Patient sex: M
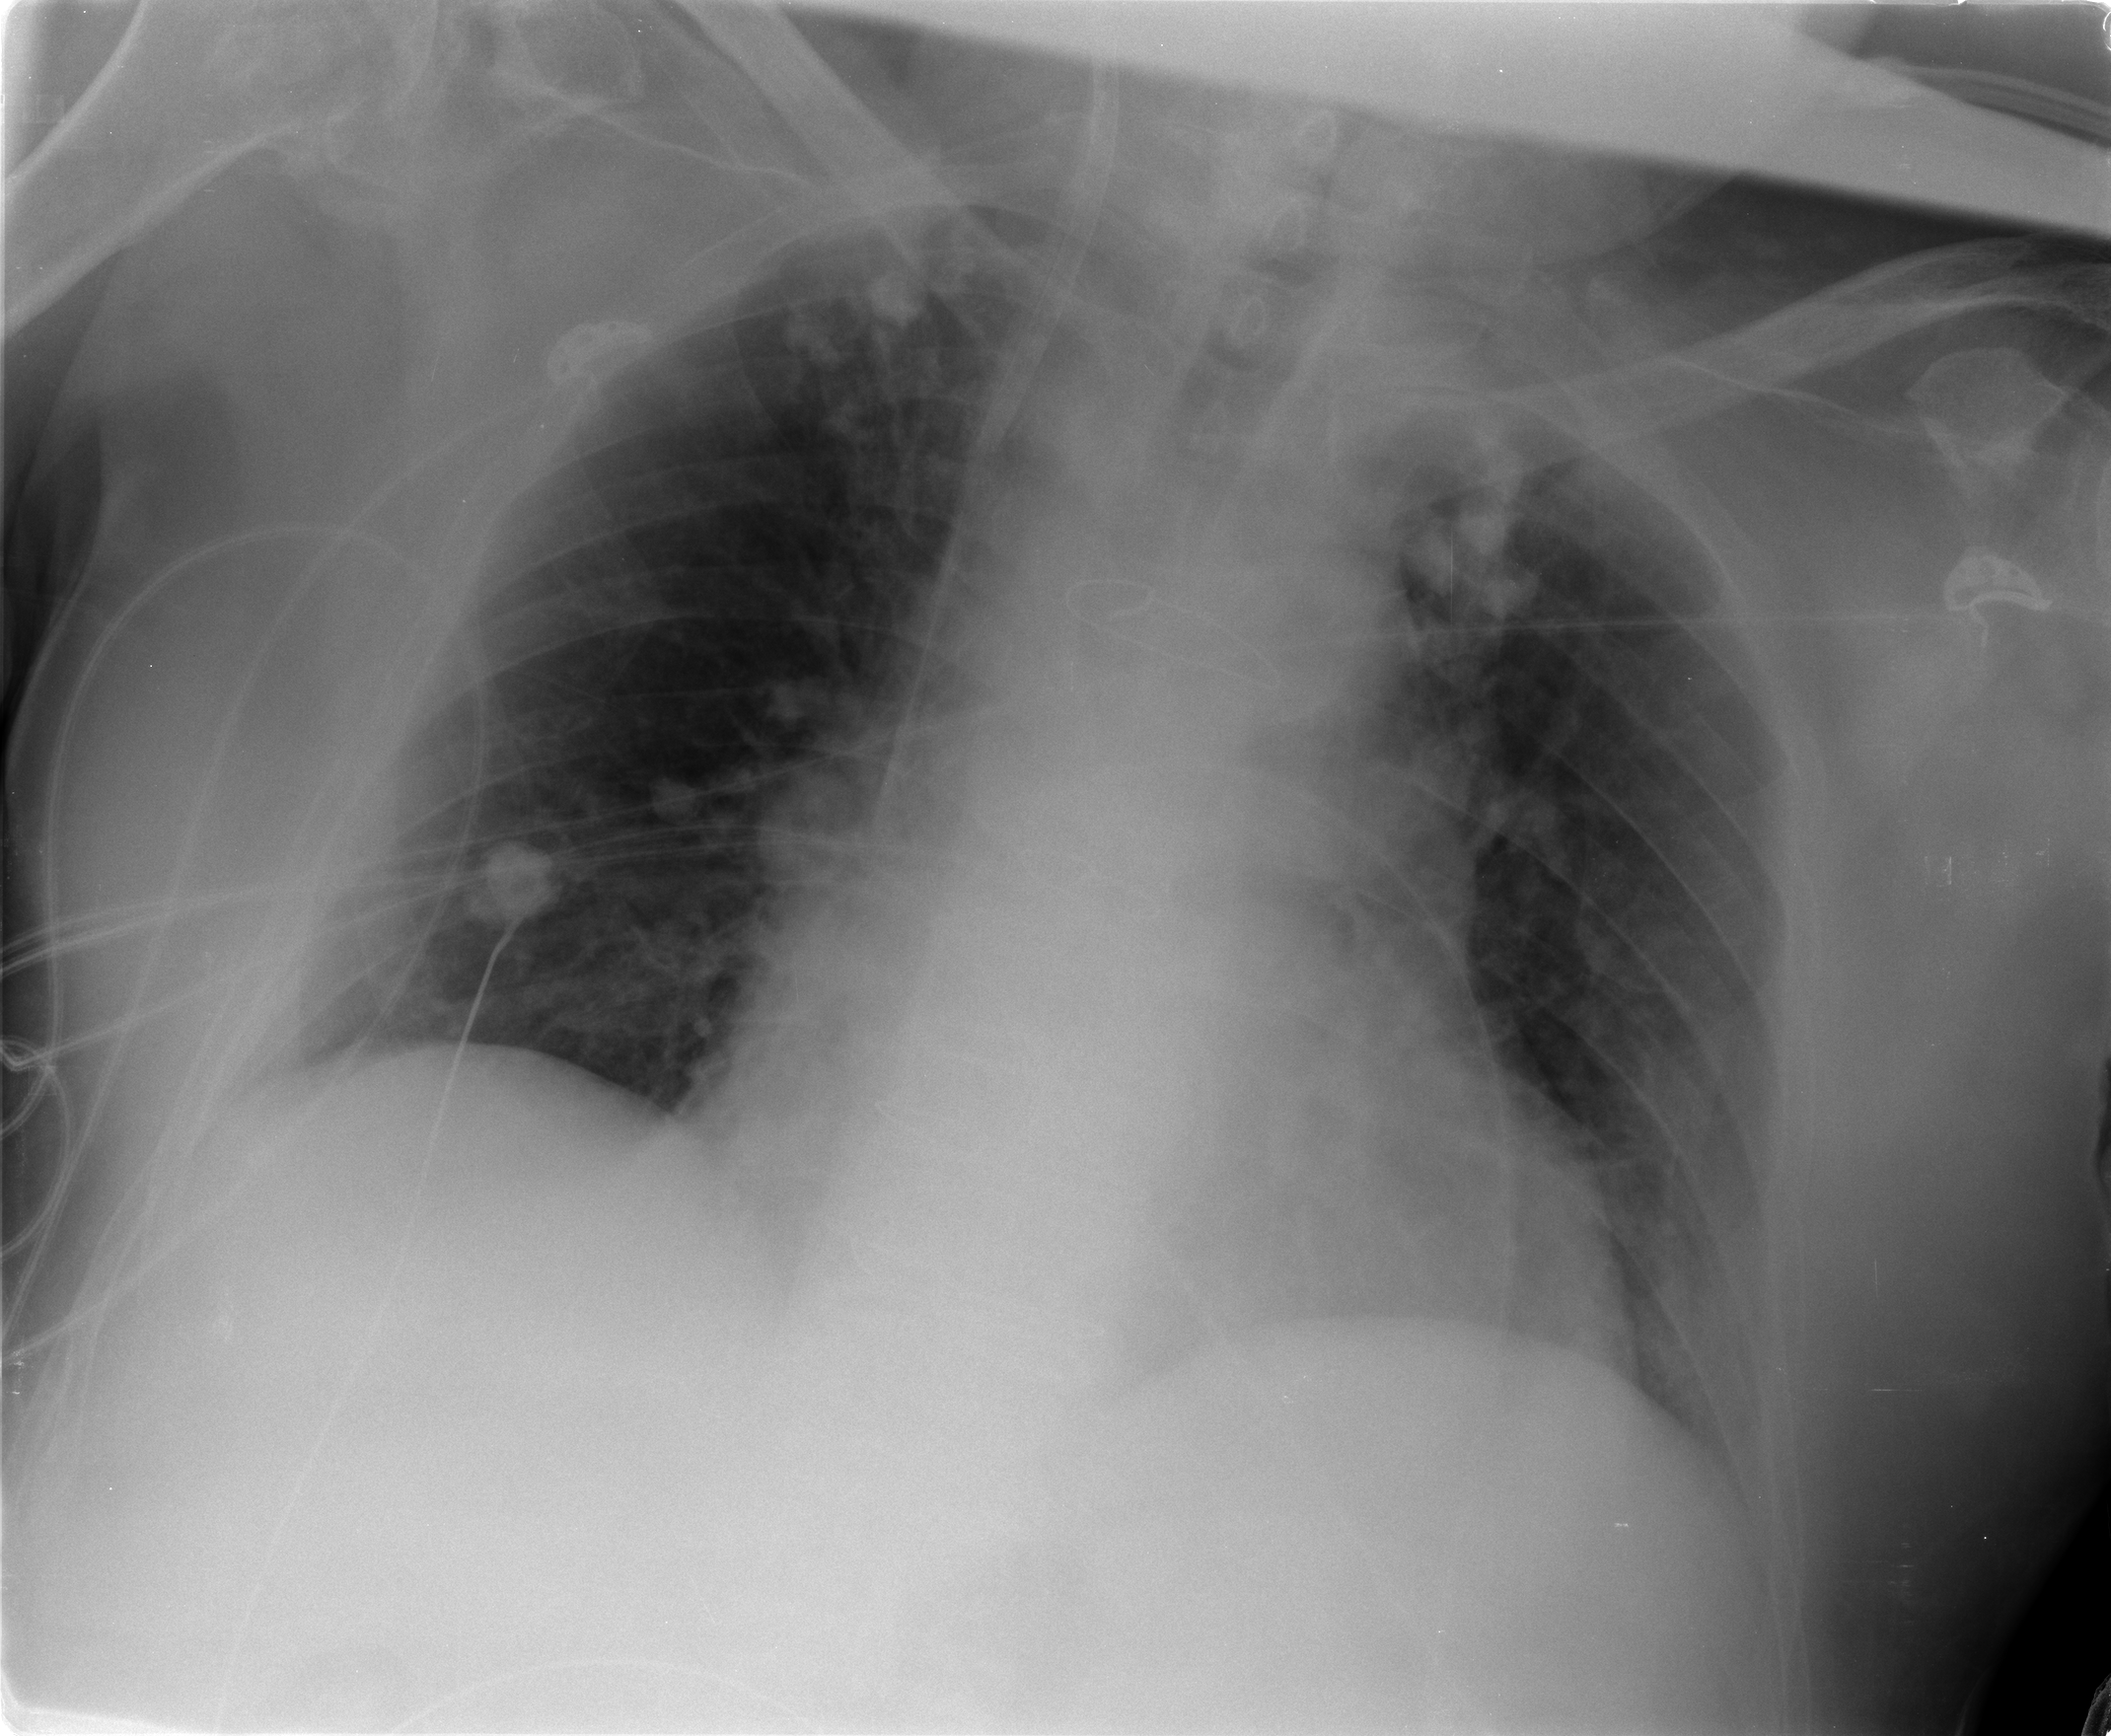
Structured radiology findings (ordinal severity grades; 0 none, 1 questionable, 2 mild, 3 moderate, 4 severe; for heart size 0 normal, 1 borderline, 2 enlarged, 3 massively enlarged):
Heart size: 2
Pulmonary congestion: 1
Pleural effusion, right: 0
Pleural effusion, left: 0
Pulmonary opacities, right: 0
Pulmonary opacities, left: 0
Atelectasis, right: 2
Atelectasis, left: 2